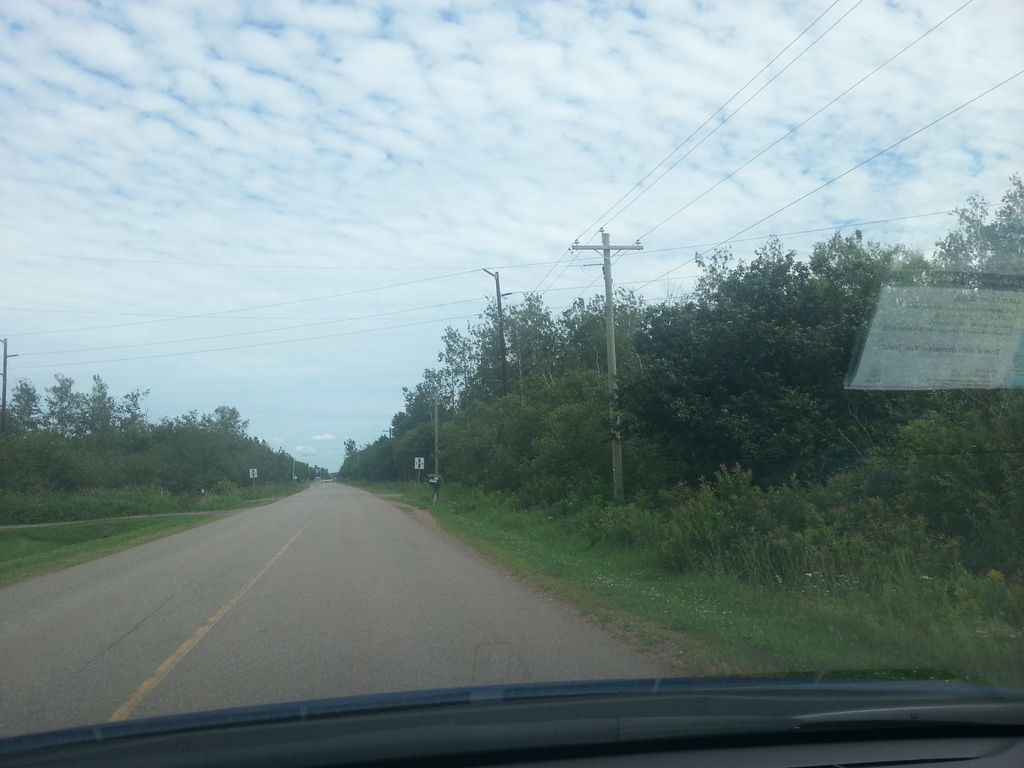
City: charlottetown